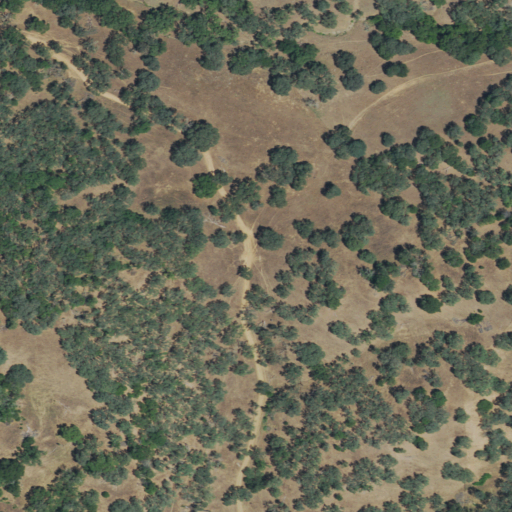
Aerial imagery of gap in California named Pearl Gap containing shrub, grassland, mixed forest, evergreen forest, and deciduous forest